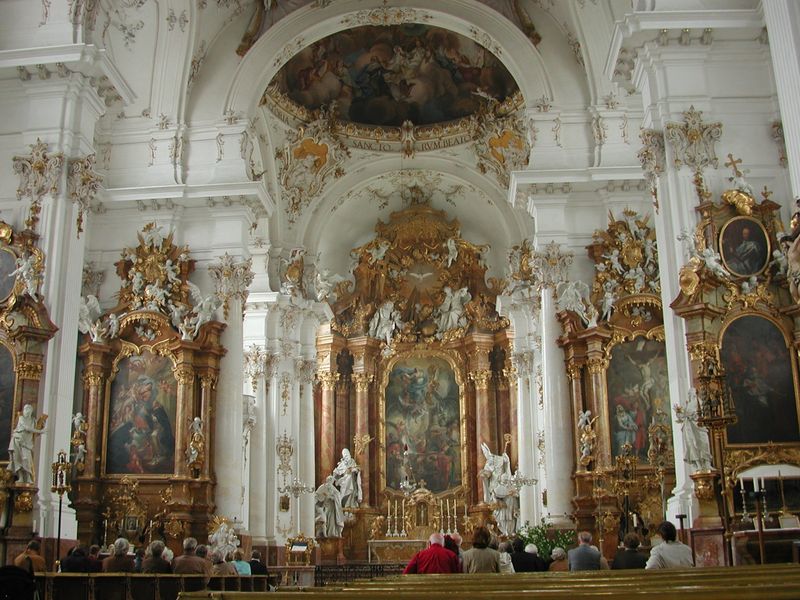
Titel: Klosterkirche Diessen am Ammersee
Künstler: Johann Michael Fischer
Standort: Dießen am Ammersee, St. Mariä Himmelfahrt (EU - D - Bayern)
Schlagwörter: gemälde, weiß, menschen, marmor, säulen, rot, barock, kirche, gold, rokoko, engel, bank, figuren, kuppel, gestühl, ornamente, verzierung, kerzen, leuchter, stuck, hoch, foto, gewölbe, kreuz, dom, bänke, hochaltar, kathedrale, kapitell, sims, wweiss, fresken, messe, kapelle, fresko, heilig, putten, putti, triumphbogen, stuckmarmor, altäre, seitenaltar, #menschen